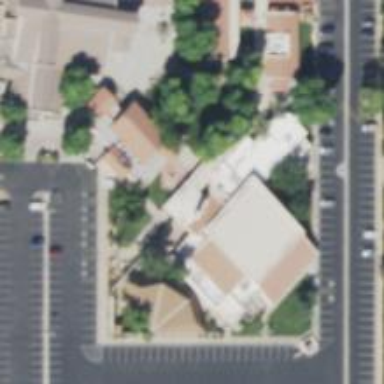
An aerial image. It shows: Beautiful church building.